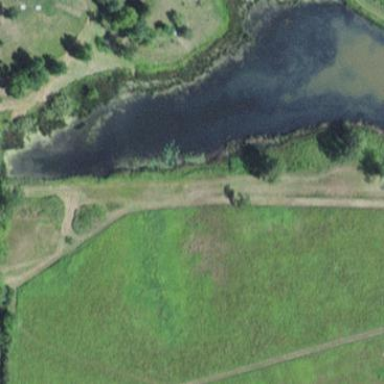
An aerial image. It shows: Pond surrounded by natural water.